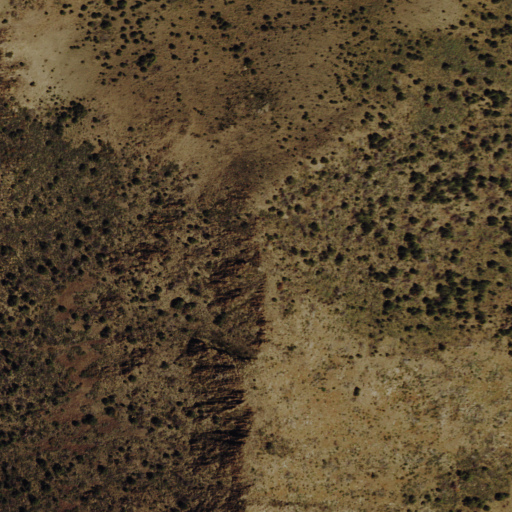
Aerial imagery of mountain in Nevada named Sherman Peak containing evergreen forest, shrub, and grassland